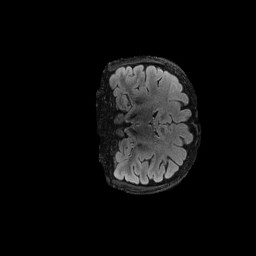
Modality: FLAIR
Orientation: coronal
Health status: ill
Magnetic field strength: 3 T